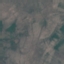
Land use / land cover: HerbaceousVegetation